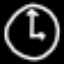
Label: clock